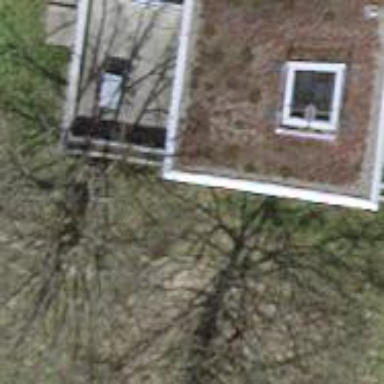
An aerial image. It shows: View of roof of building.